Question: I mean these 'online, away, busy and offline buttons', you can see on this image:

I want to do that in C#. Thanks.
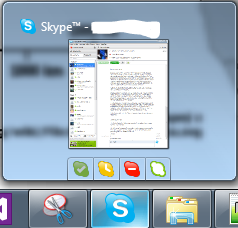
Answer: These are called <URL> and have a few associated APIs:
- <URL>